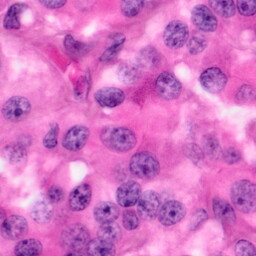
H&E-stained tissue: Pancreatic